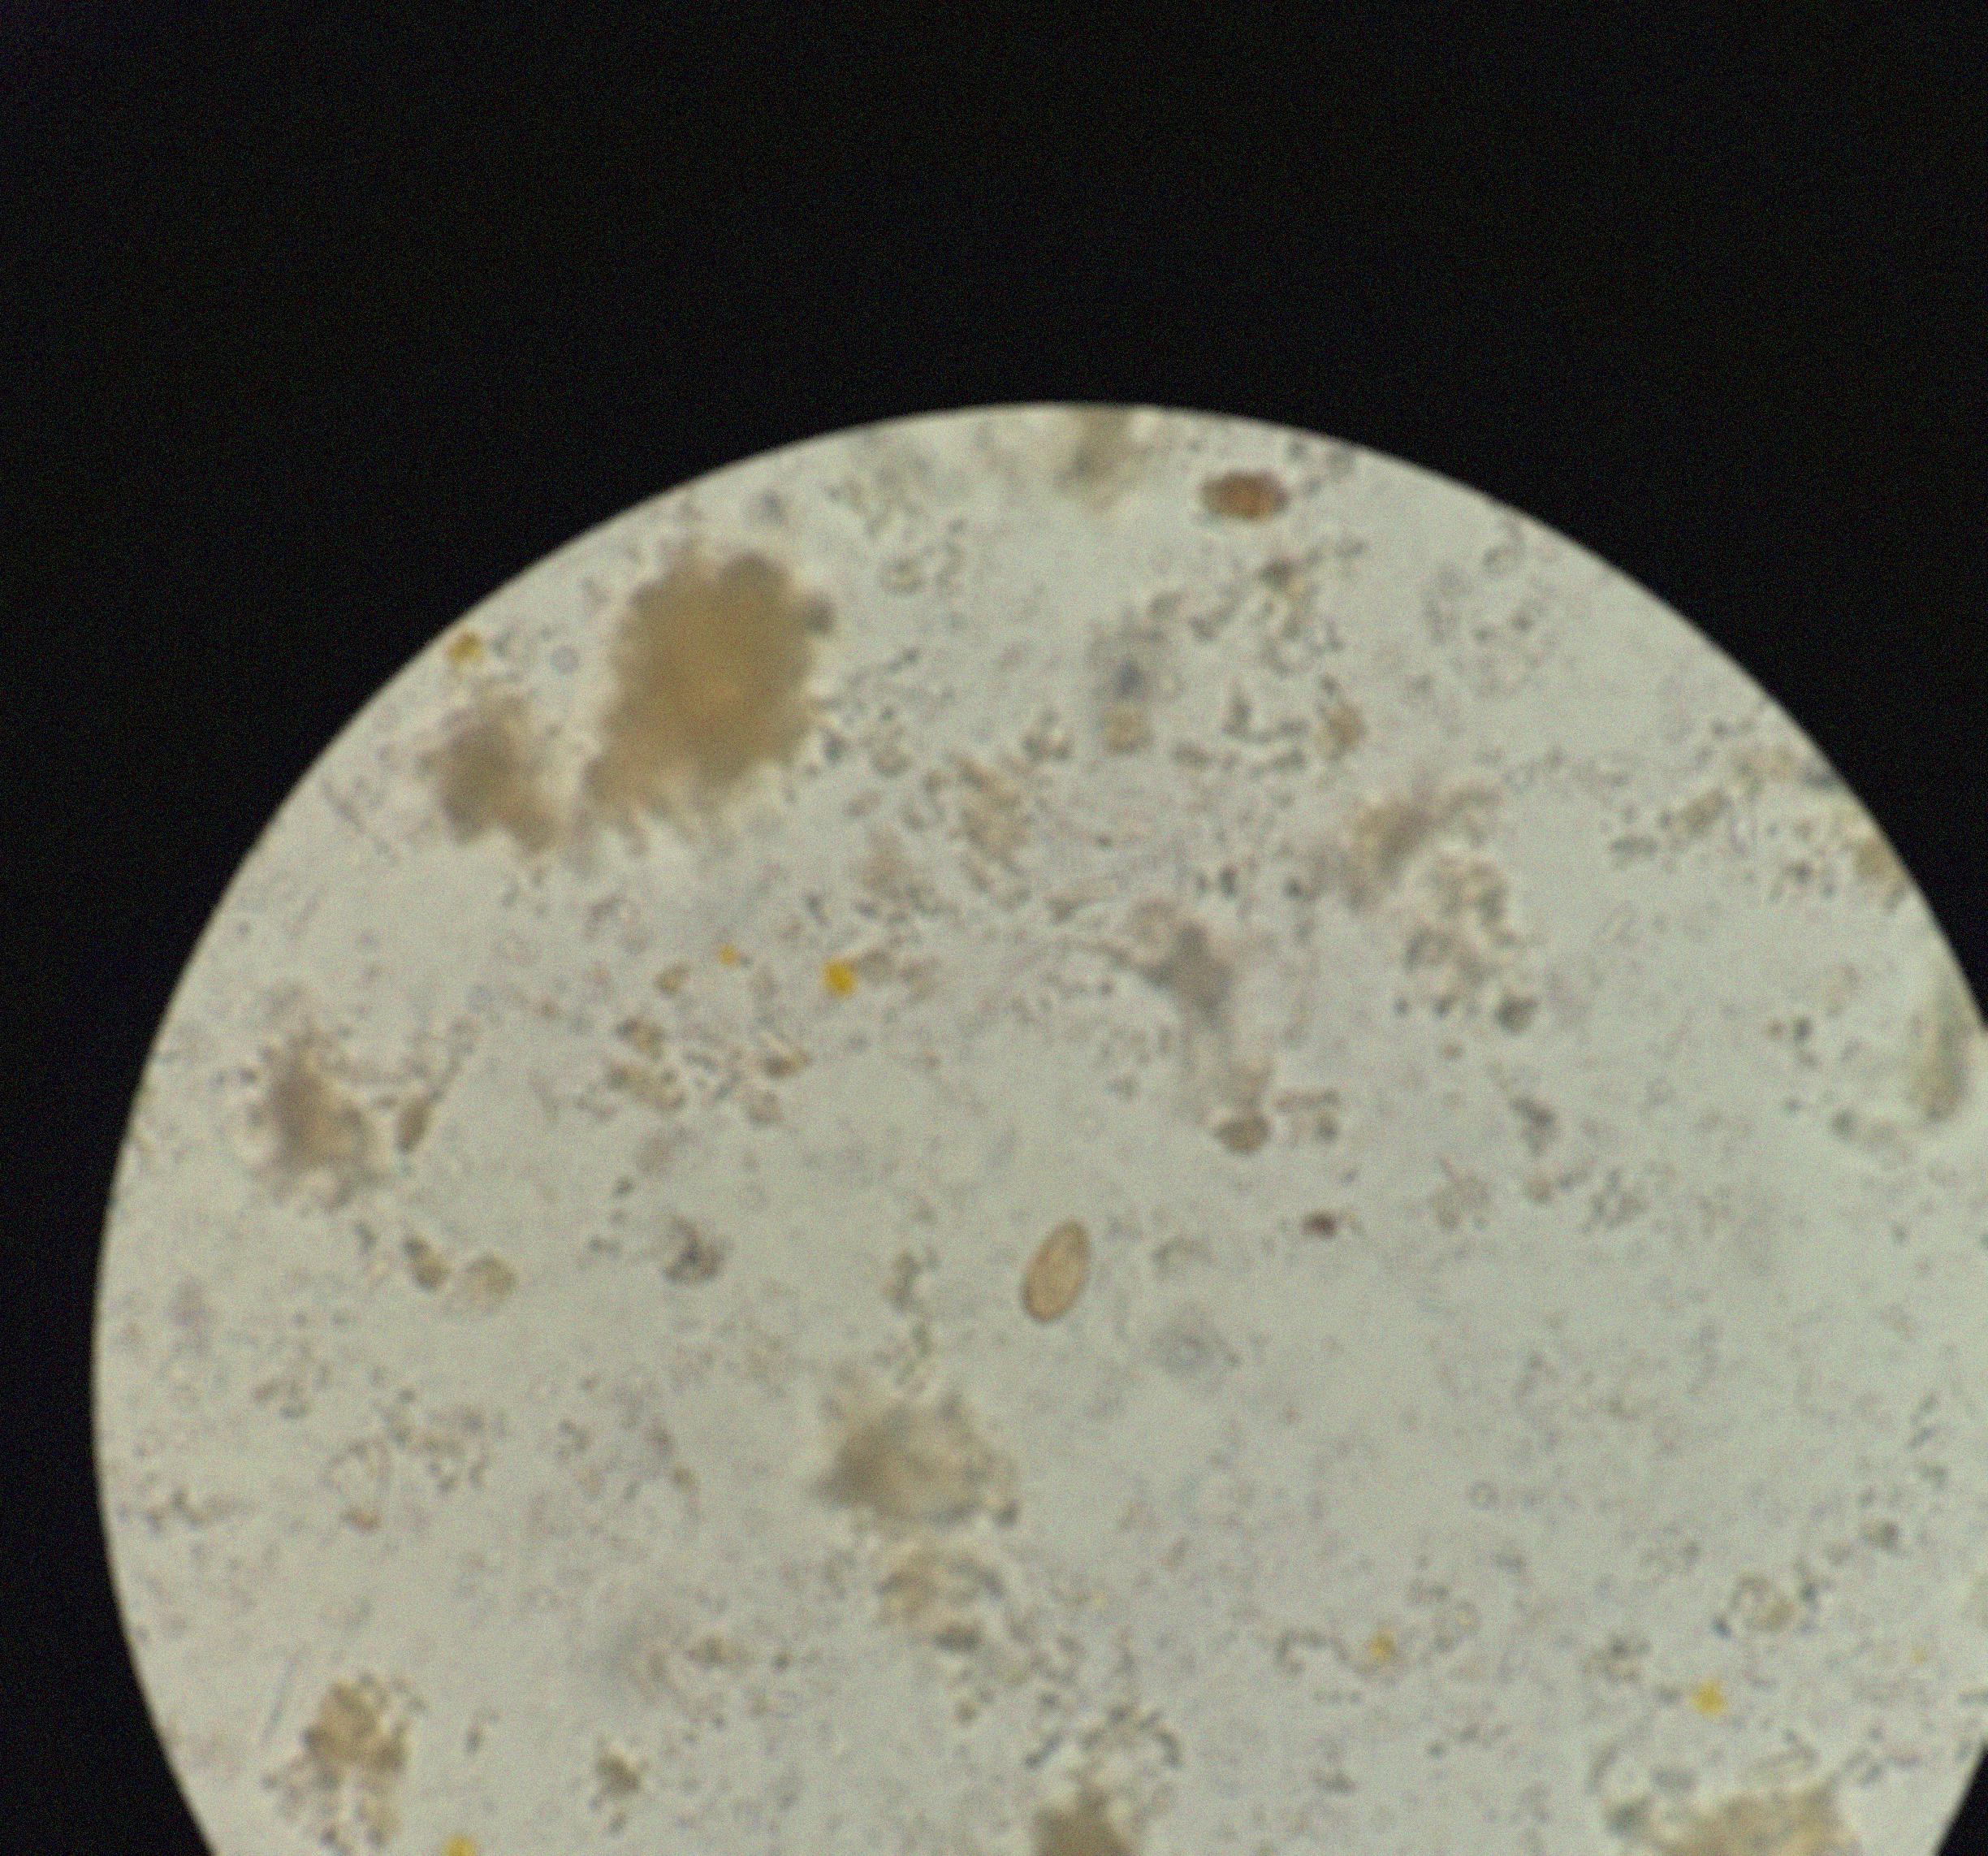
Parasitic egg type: Opisthorchis viverrine